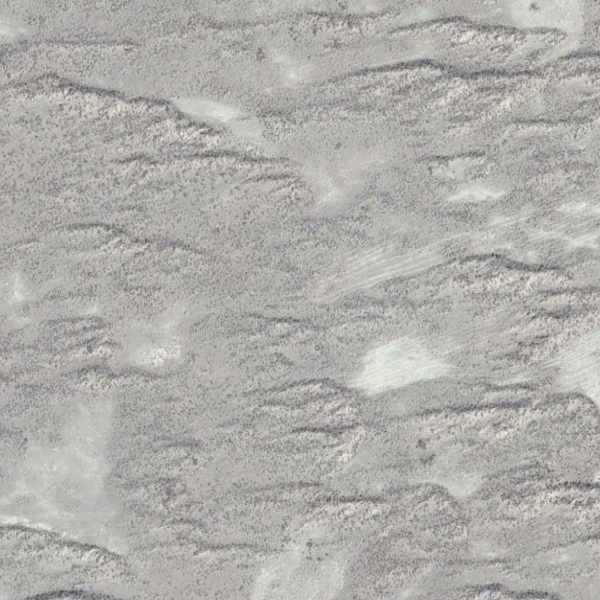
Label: Desert